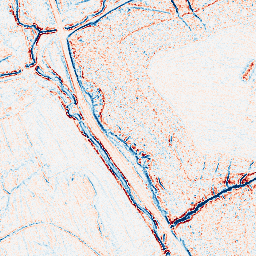
Category: edge_preserving
Decomposition family: bilateral
Decomposition parameters: d: 5
sigma_color: 50
sigma_space: 50
Upsampling method: cubic_mitchell
Upsampling parameters: scale: 8
Upsampling scale: 8